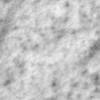
Label: no_change